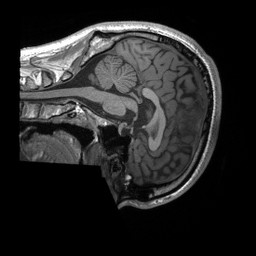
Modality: T1w
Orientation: sagittal
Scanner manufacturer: siemens
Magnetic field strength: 3 T
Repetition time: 2.4 s
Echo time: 0.00224 s